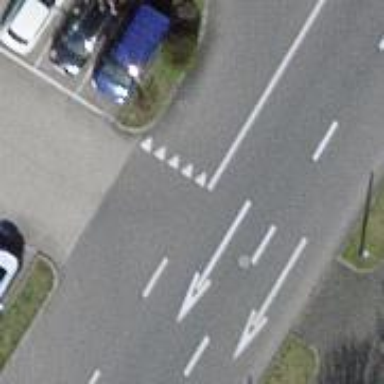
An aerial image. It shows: Road with "give way" sign.